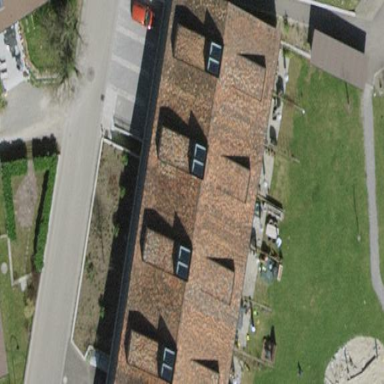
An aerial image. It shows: Building with tiled roof.